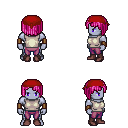
a pixel art fantasy rpg character, male body template, dark elf, purple skin, white sleeveless shirt, magenta pants, pink pageboy hairstyle, red bandana, leather bracers, maroon shoes, four views (front, back, left, right), 2x2 character sprite sheet, small pixel art, hard edges, no anti-aliasing